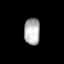
Tissue: lung
Cell type: Epithelial cells
Senescence score: 0.1646
Nuclear area (px): 414
Mean DAPI intensity: 179.857